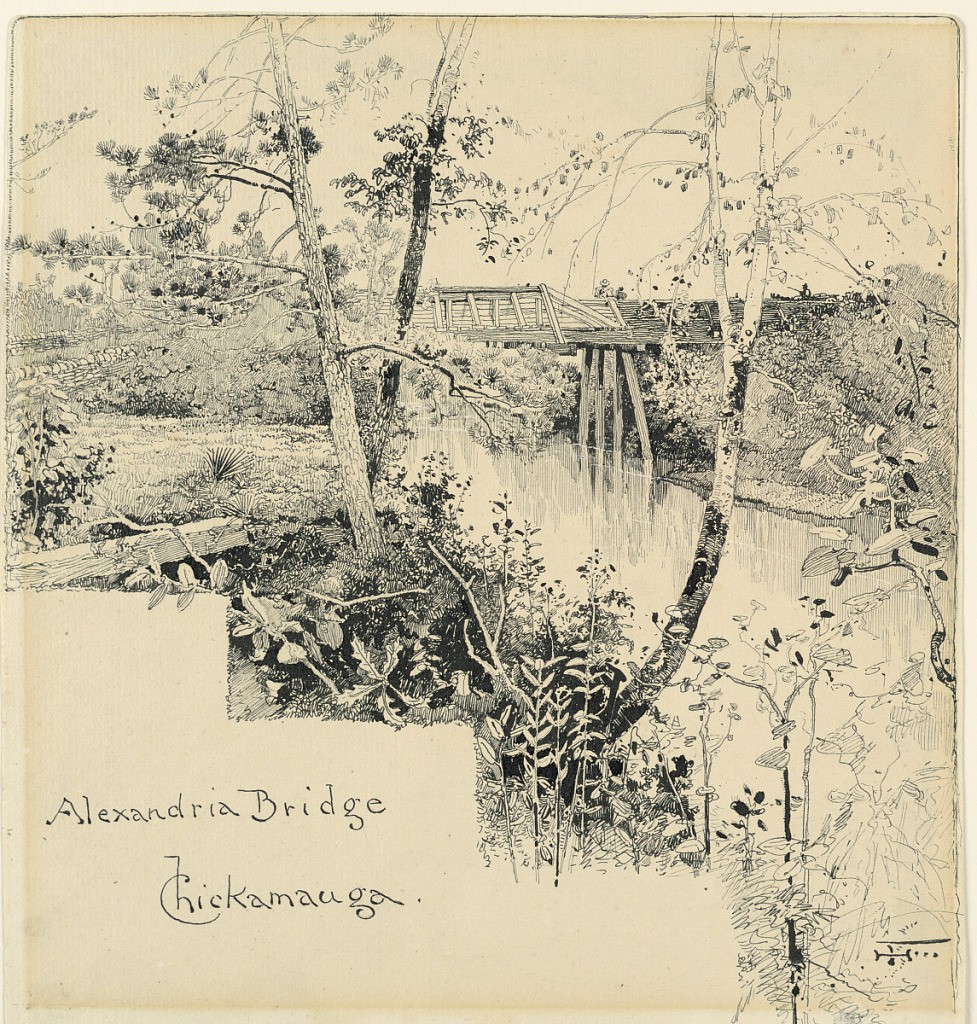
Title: Alexandria Bridge, Chickamauga
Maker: Harry Fenn, American, 1845–1911
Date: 1887
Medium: Pen and ink on paper
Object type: Drawing
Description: Wooden bridge shown from the Confederate side of the river.